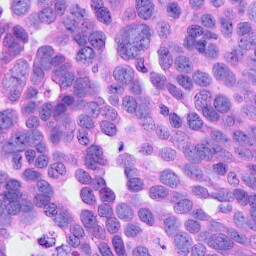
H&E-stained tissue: Ovarian